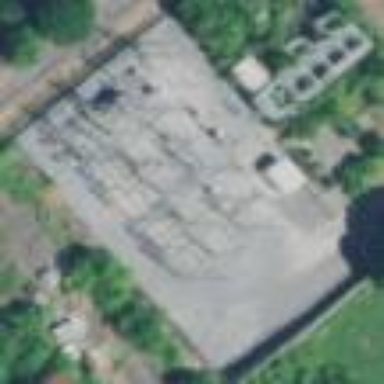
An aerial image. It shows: Industrial power substation enclosed by fence.